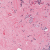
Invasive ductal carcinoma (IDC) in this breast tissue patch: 0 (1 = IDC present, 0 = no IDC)